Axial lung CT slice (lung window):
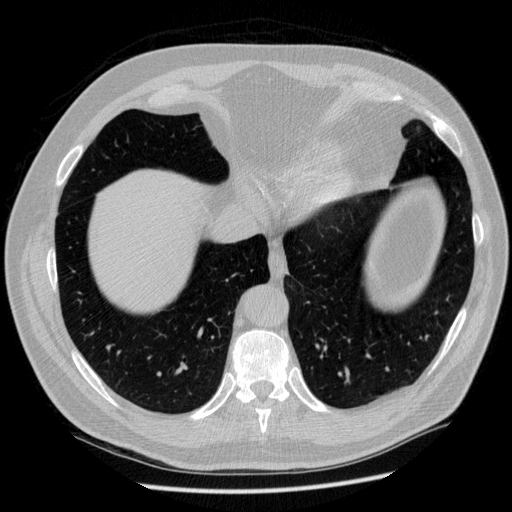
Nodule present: no